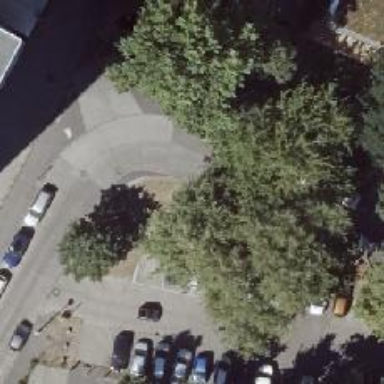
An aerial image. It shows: Street lamp support.